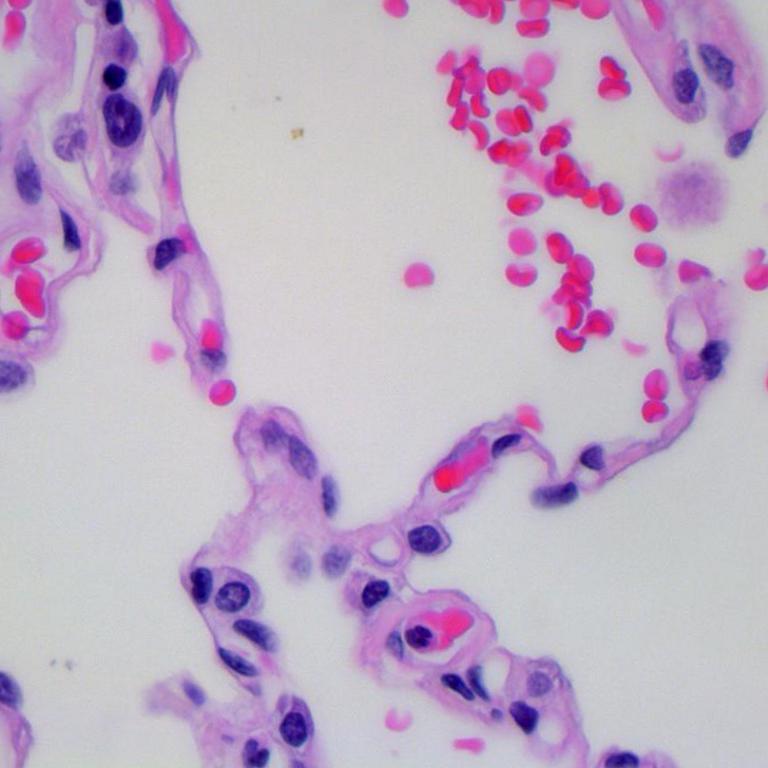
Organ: lung
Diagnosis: benign